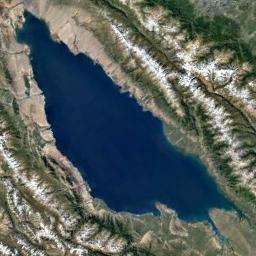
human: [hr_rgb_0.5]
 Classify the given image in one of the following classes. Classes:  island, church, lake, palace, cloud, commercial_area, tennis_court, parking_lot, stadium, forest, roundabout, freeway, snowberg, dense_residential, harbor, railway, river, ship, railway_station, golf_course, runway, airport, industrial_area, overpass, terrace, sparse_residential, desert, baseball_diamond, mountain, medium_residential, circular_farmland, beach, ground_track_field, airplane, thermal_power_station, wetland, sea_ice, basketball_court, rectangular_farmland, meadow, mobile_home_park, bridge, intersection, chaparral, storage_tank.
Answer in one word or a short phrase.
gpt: lake